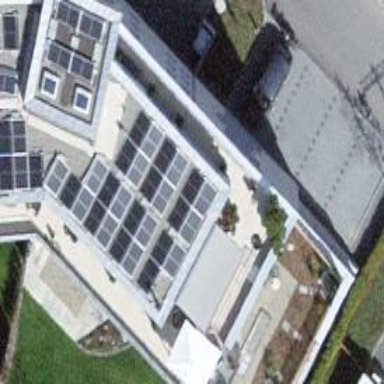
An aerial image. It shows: Solar power generator.